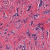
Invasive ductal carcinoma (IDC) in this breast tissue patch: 1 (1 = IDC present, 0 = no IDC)